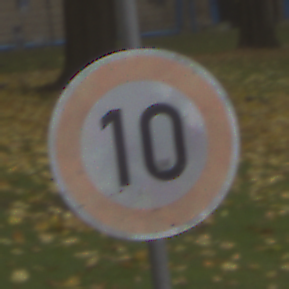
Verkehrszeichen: Geschwindigkeit10
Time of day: MorningAfternoon
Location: Outdoor (Nature)
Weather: Overcast
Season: Autumn
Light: Natural